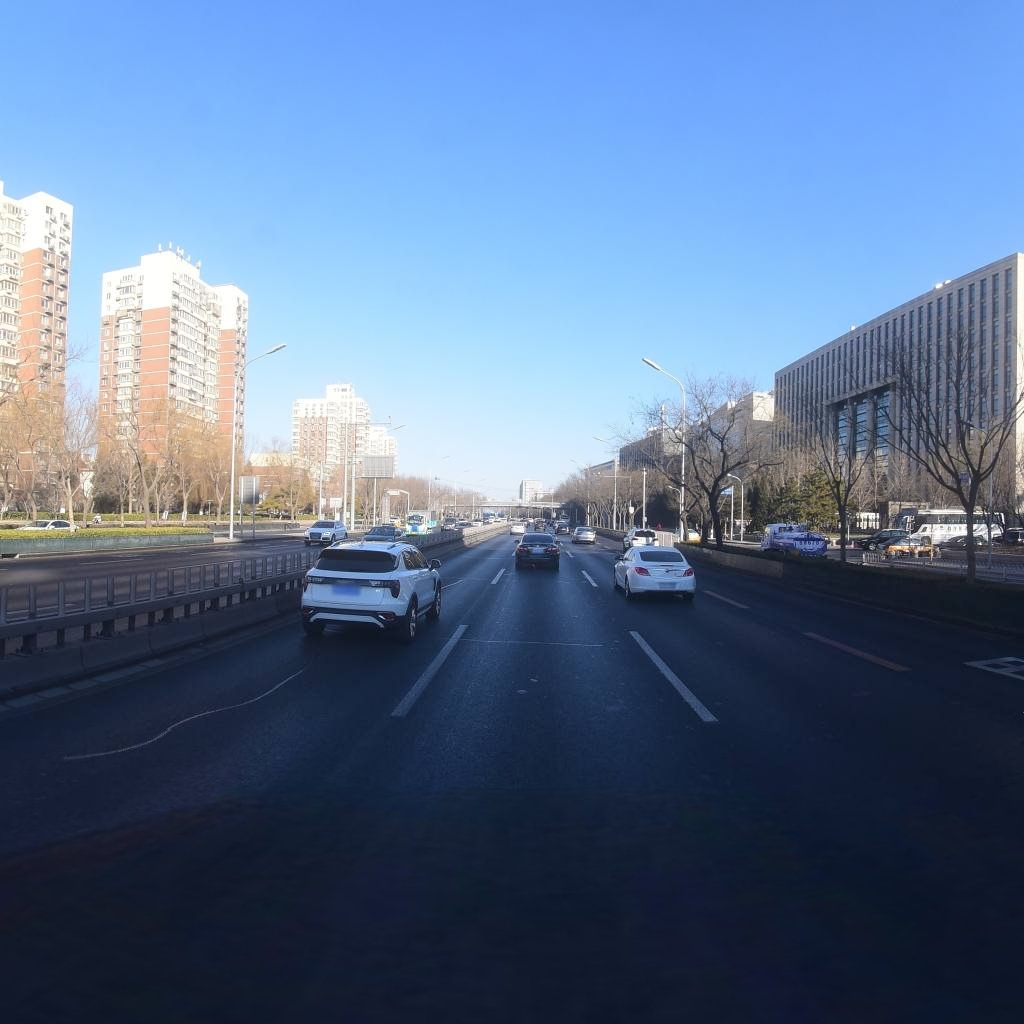
Region: Xicheng
Road damage annotations: longitudinal patch, transverse patch, longitudinal patch